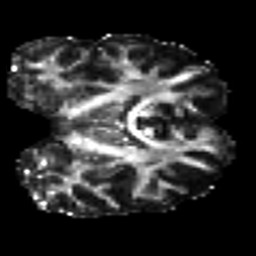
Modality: FA
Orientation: coronal
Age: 26
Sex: female
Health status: ill
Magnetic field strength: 3 T
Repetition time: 8.4 s
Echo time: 0.0926 s